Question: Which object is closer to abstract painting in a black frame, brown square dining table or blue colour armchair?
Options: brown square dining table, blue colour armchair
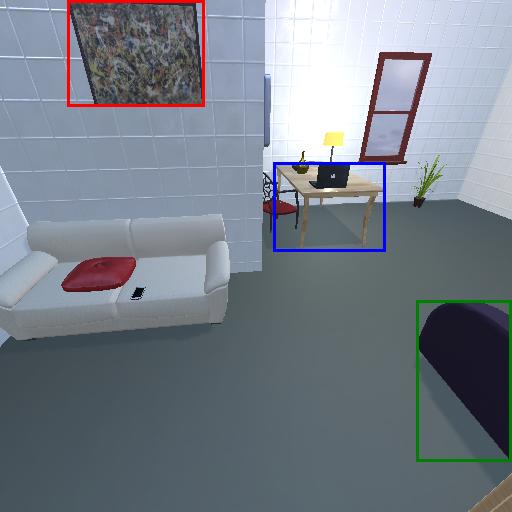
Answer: brown square dining table